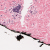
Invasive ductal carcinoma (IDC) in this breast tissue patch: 0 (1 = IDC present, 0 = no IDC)